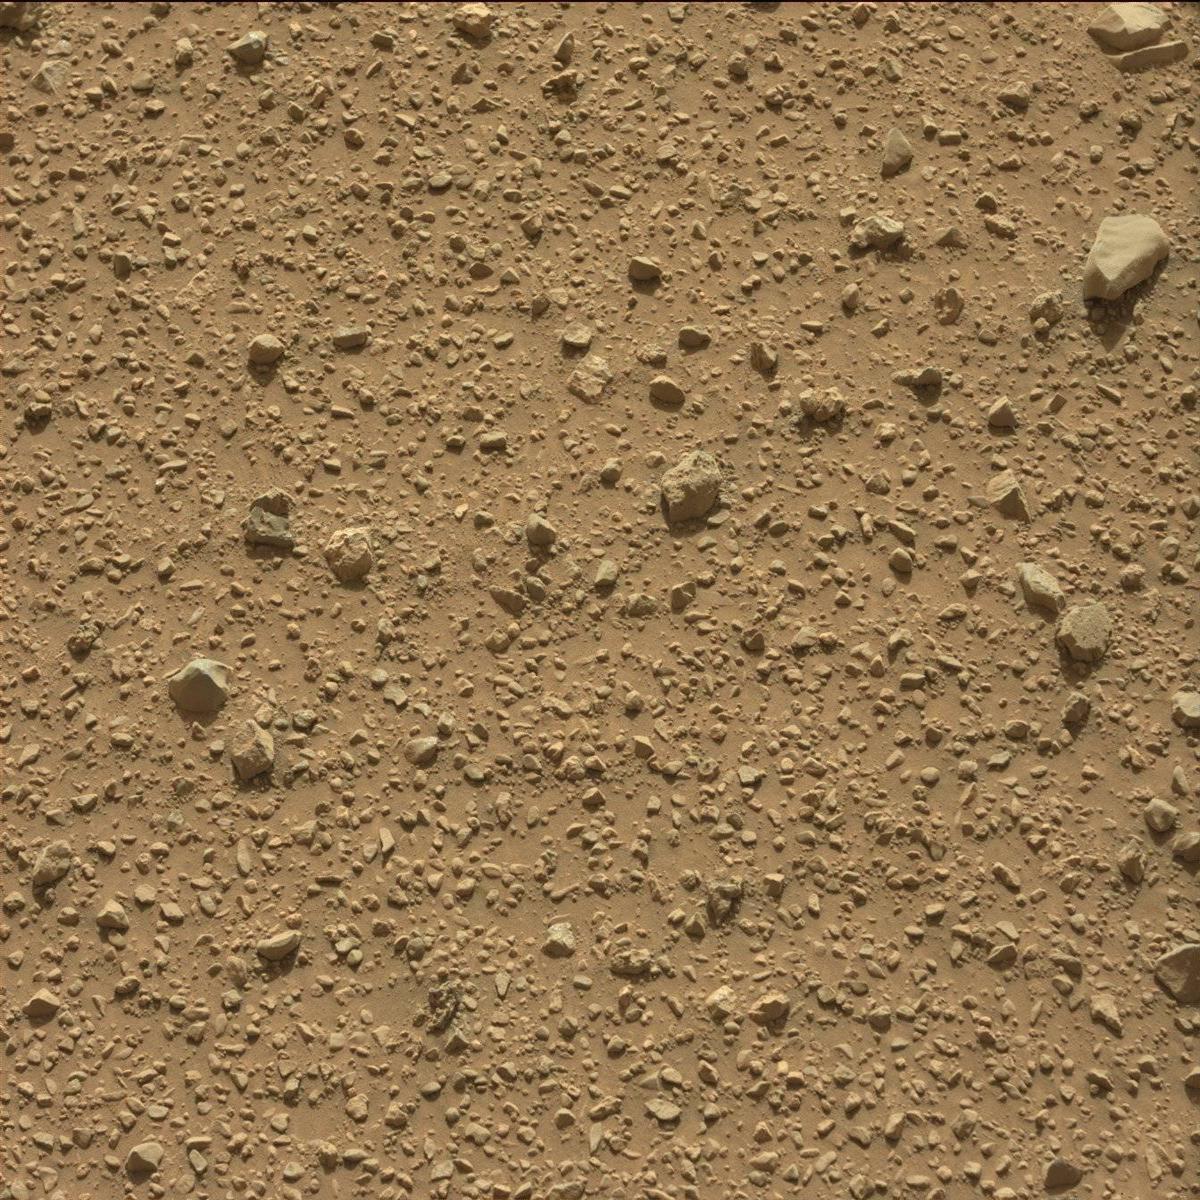
Terrain classes present: Bedrock, Rock, Sand / Soil